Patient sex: M
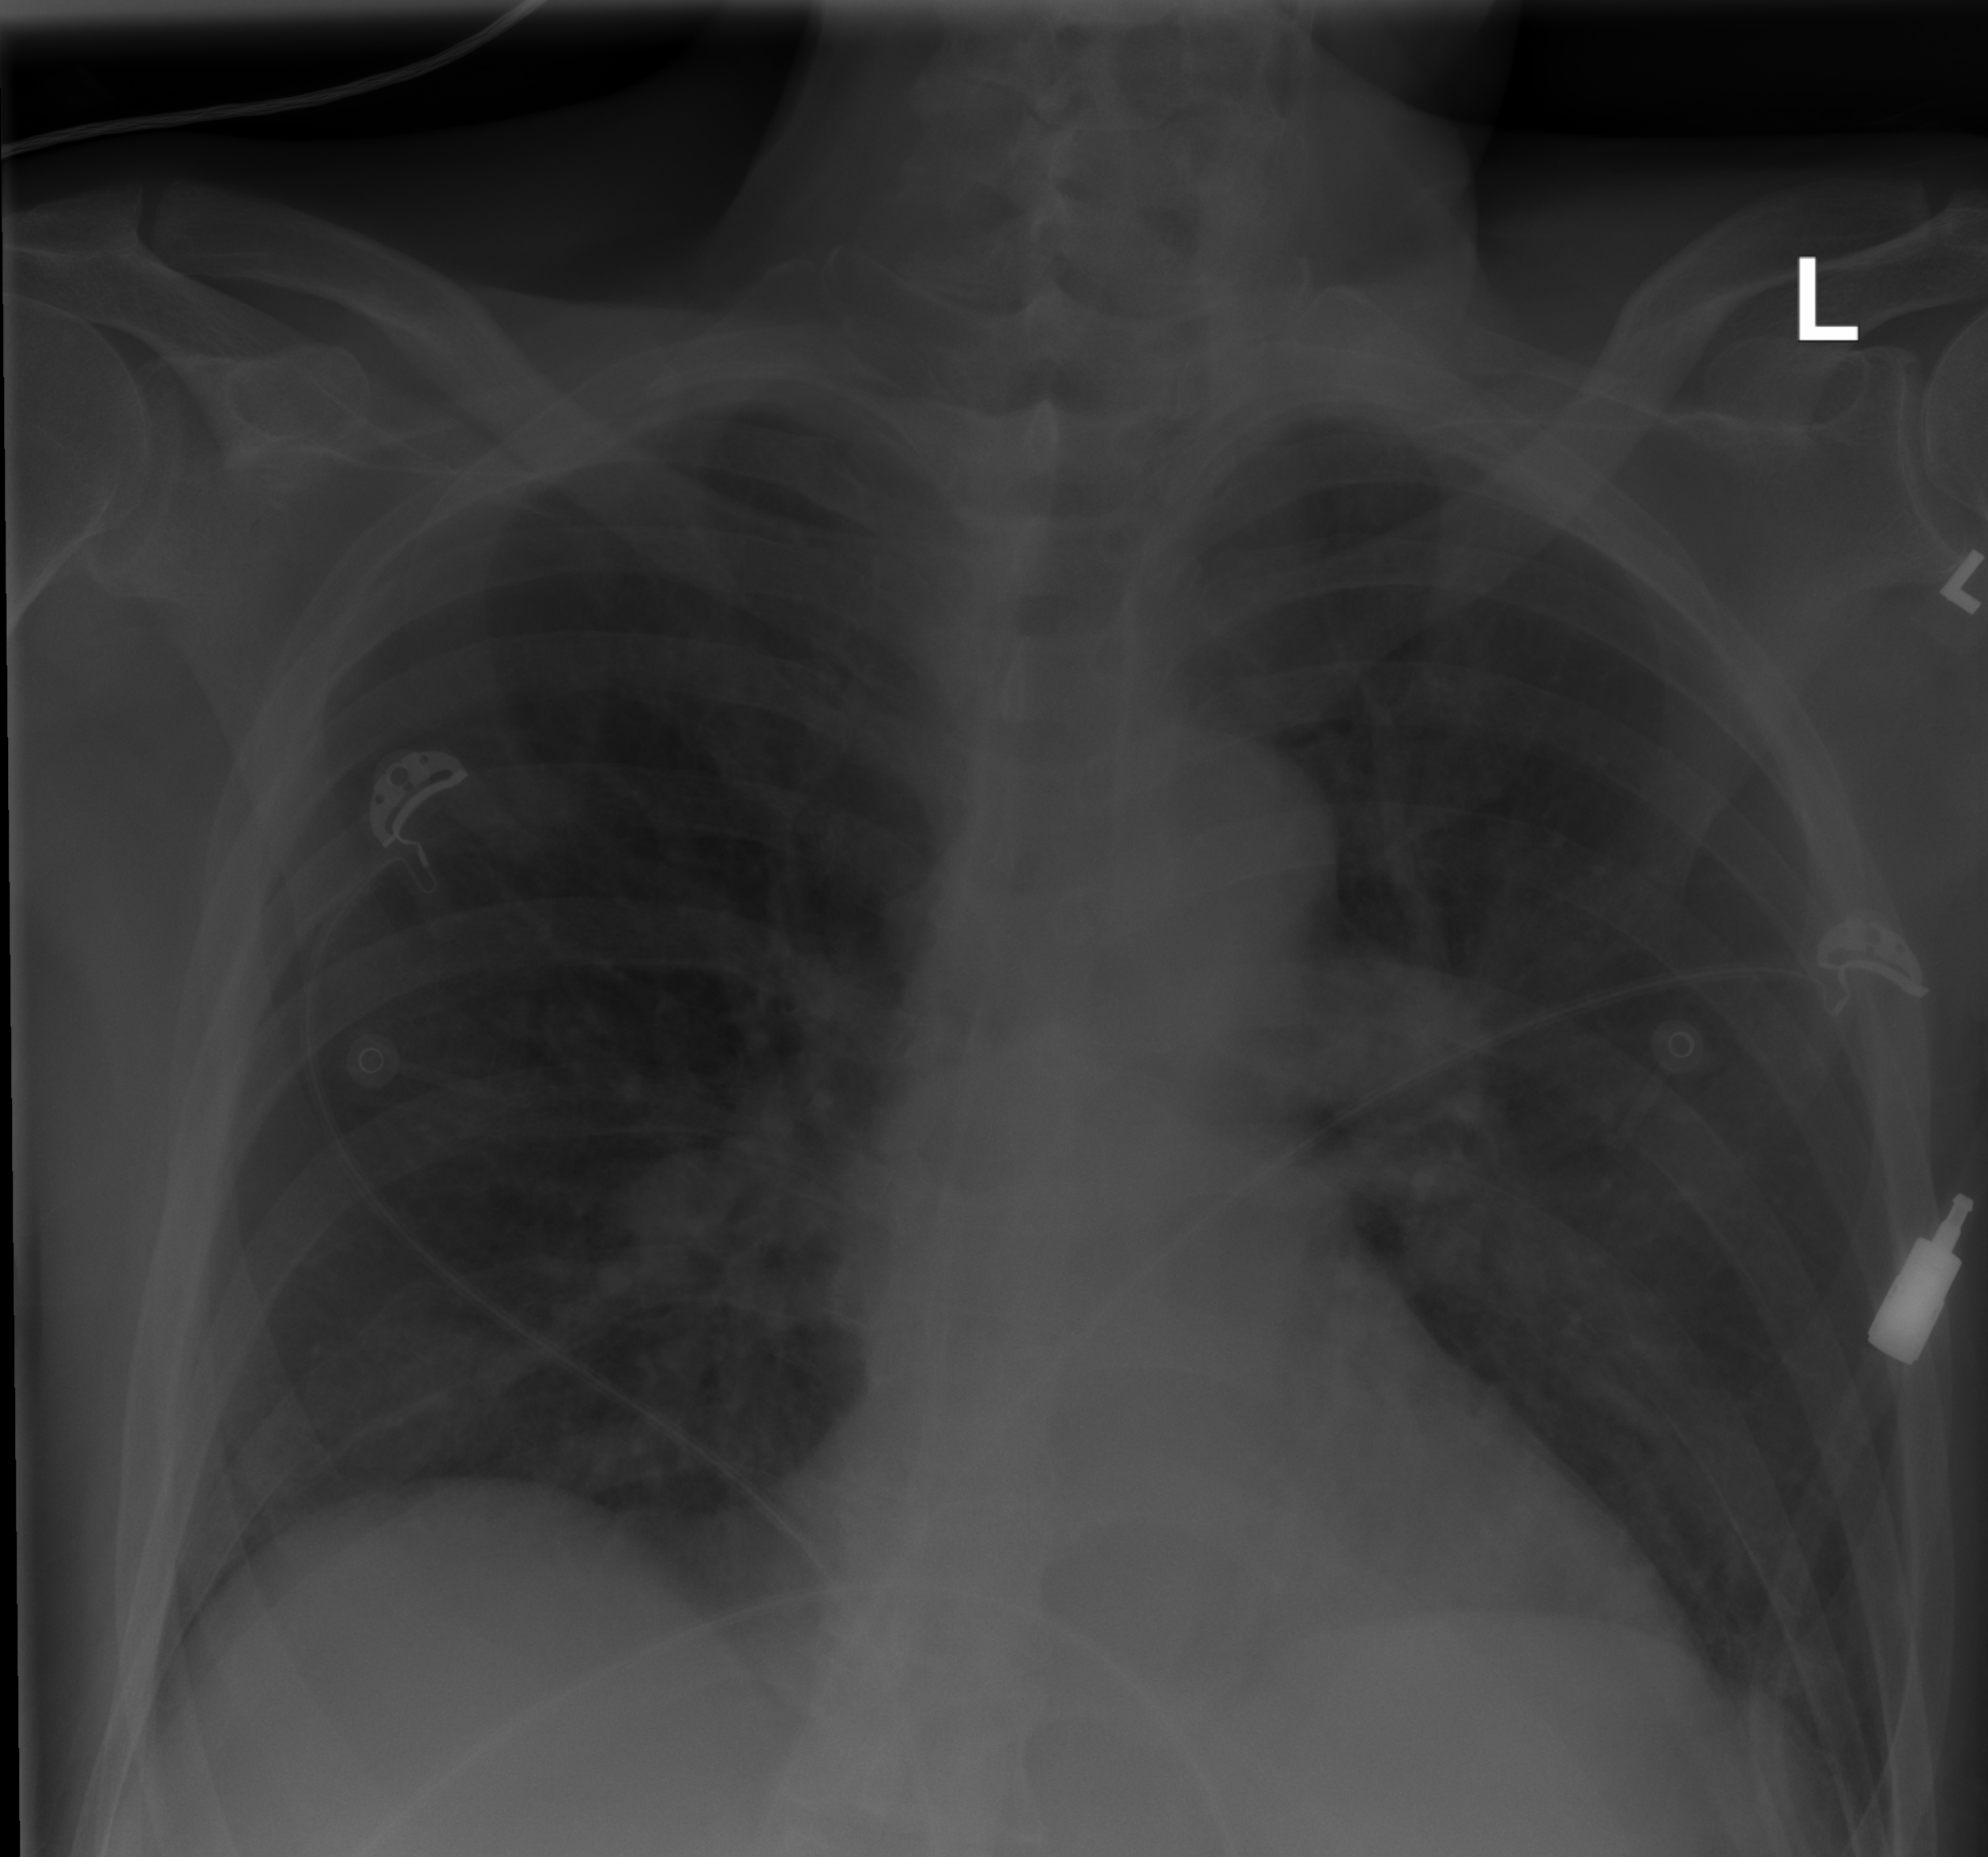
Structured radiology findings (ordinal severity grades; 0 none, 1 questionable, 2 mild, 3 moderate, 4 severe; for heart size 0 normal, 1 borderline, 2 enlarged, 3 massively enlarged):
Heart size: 0
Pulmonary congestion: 2
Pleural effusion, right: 0
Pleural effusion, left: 0
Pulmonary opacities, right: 0
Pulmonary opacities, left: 0
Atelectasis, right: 0
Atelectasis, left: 0